Question: I am using Eclipse indigo SR1 and installed subclipse 1.8.22 plugin.
I have a .psf file (Project Set File).
When I try to import project set (Right Click on psf file and select 'Import Project Set') I am getting below error :
'''
An error occurred importing this project set.
Projects for repository type org.eclipse.team.svn.core.svnnature could not be loaded as the type could not be found.
'''
One more thing, when i try to see what is already installed, it shows SVNKit and subversion
also

I am not sure if these plaugins are required for subclipse or not
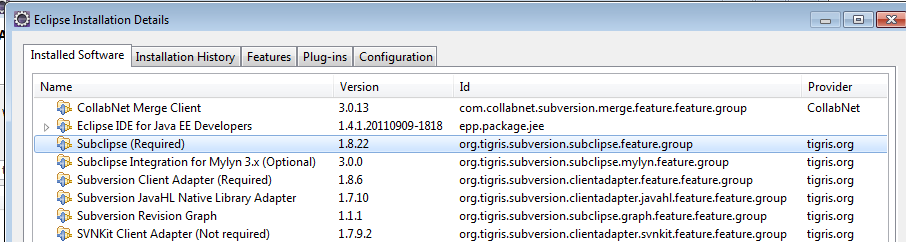
Answer: This - org.eclipse.team.svn.core.svnnature is an ID for the Subversive plugin, not Subclipse. So it sounds like the PSF was made using the Subversive plugin and you are trying to import it using the Subclipse plugin.